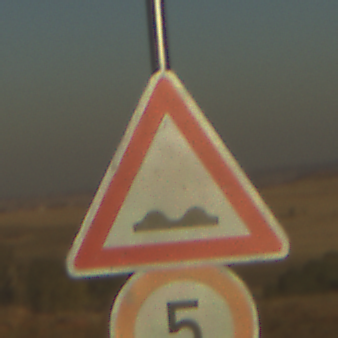
Verkehrszeichen: UnebeneFahrbahn
Zusatzzeichen unten: Geschwindigkeit5
Umgebung: Outdoor, Nature
Tageszeit: SunriseSunset
Wetter: Clear
Licht: Natural
Jahreszeit: NotSpecified
Kontrast: LowContrast